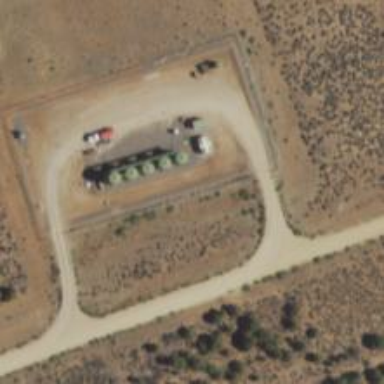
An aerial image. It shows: Storage tank that is man-made.